Aerial crown-view tile of a tropical tree (Barro Colorado Island, Panama), acquired 20250715:
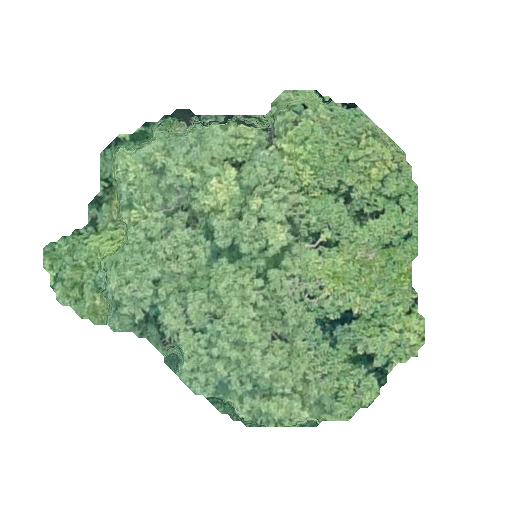
Species: Astronium graveolens
GBIF accepted scientific name: Astronium graveolens
Crown area: 134.015 m²